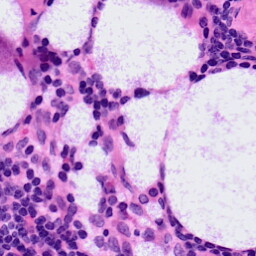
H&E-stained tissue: LymphNode